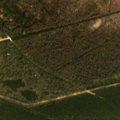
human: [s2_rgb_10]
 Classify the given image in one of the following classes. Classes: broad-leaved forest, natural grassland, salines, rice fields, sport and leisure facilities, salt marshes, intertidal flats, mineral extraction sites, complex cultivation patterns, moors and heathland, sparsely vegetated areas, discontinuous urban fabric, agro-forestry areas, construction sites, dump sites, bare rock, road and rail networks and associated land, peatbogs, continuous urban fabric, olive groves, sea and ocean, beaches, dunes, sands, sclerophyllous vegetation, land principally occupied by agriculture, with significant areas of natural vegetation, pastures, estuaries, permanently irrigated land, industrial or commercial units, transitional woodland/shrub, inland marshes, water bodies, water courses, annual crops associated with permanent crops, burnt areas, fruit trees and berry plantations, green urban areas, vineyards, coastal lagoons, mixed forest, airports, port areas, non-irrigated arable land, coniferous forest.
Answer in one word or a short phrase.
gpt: pastures, broad-leaved forest